Question: Please provide the code to make a tip balloon programmatically, like Grindr has.
I want it to be sized automatically, based on the text & font-size.
And, I want to be able to change the location of the arrow.
If it's on an end, it should be a right triangle. Otherwise, it should be an eqilateral triangle.

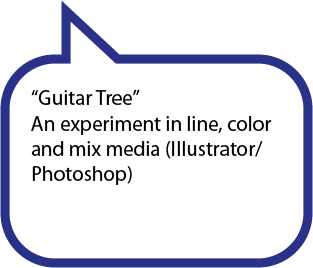
Answer: '''
// AppDelegate.h
@interface AppDelegate : NSObject <UIApplicationDelegate> {
}
@property (nonatomic, retain) UIWindow *window;
@end
// AppDelegate.m
#import "AppDelegate.h"
#import "TipBalloon.h"
@implementation AppDelegate
@synthesize window;
#pragma mark NSObject
- (void)dealloc {
[window release];
[super dealloc];
}
#pragma mark UIApplicationDelegate
- (BOOL)application:(UIApplication *)application
didFinishLaunchingWithOptions:(NSDictionary *)launchOptions {
window = [[UIWindow alloc] initWithFrame:[[UIScreen mainScreen] bounds]];
// Add the tip balloon.
TipBalloon *textExample =
[[TipBalloon alloc] initAtPoint:CGPointMake(6.0f, 30.0f) withText:
@"Hello world! I like to make things. Yay! They are really cool things!"];
[window addSubview:textExample];
[textExample release];
window.backgroundColor = [UIColor brownColor];
[window makeKeyAndVisible];
return YES;
}
@end
// TipBalloon.h
@interface TipBalloon : UIView {
}
@property (nonatomic, copy) NSString *text;
- (id)initAtPoint:(CGPoint)point withText:(NSString *)string;
- (void)drawOutlineInContext:(CGContextRef)context;
- (void)drawTextInContext:(CGContextRef)context;
@end
// TipBallon.m
#import "TipBalloon.h"
// TODO make some of these instance variables to add more customization.
static const CGFloat kArrowOffset = 0.0f;
static const CGFloat kStrokeWidth = 2.0f;
static const CGFloat kArrowSize = 14.0f;
static const CGFloat kFontSize = 12.0f;
static const CGFloat kMaxWidth = 196.0f;
static const CGFloat kMaxHeight = CGFLOAT_MAX;
static const CGFloat kPaddingWidth = 12.0f;
static const CGFloat kPaddingHeight = 10.0f;
@implementation TipBalloon
@synthesize text;
#pragma mark NSObject
- (void)dealloc {
[text release];
[super dealloc];
}
#pragma mark UIView
- (void)drawRect:(CGRect)rect {
[super drawRect:rect];
CGContextRef contextRef = UIGraphicsGetCurrentContext();
[self drawOutlineInContext:contextRef];
[self drawTextInContext:contextRef];
}
#pragma mark TipBalloon
- (id)initAtPoint:(CGPoint)point withText:(NSString *)string {
CGSize size = [string sizeWithFont:[UIFont systemFontOfSize:kFontSize]
constrainedToSize:CGSizeMake(kMaxWidth, kMaxHeight)
lineBreakMode:UILineBreakModeWordWrap];
CGRect rect = CGRectMake(point.x, point.y, size.width+kPaddingWidth*2.0f,
size.height+kPaddingHeight*2.0f+kArrowSize);
if ((self = [super initWithFrame:rect])) {
self.text = string;
UIColor *clearColor = [[UIColor alloc] initWithWhite:0.0f alpha:0.0f];
self.backgroundColor = clearColor;
[clearColor release];
}
return self;
}
- (void)drawOutlineInContext:(CGContextRef)context {
CGRect rect = self.bounds;
rect.origin.x += (kStrokeWidth/2.0f);
rect.origin.y += kStrokeWidth + kArrowSize;
rect.size.width -= kStrokeWidth;
rect.size.height -= kStrokeWidth*1.5f + kArrowSize;
CGFloat radius = 11.0f;
CGFloat x_left = rect.origin.x;
CGFloat x_right = x_left + rect.size.width;
CGFloat y_top = rect.origin.y;
CGFloat y_bottom = y_top + rect.size.height;
CGContextBeginPath(context);
CGContextSetLineWidth(context, kStrokeWidth);
CGContextSetRGBStrokeColor(context, 0.0f/255.0f, 255.0f/255.0f, 0.0f/255.0f, 1.0f); // green
CGContextSetGrayFillColor(context, 1.0f, 1.0f); // white background
CGContextMoveToPoint(context, x_left+radius, y_top);
CGContextAddLineToPoint(context, x_left+radius+kArrowOffset, y_top);
// Draw triangle.
// CGContextAddLineToPoint(context, x_left+radius+kArrowOffset+kArrowSize/2.0f, y_top-kArrowSize);
CGContextAddLineToPoint(context, x_left+radius+kArrowOffset, y_top-kArrowSize);
CGContextAddLineToPoint(context, x_left+radius+kArrowOffset+kArrowSize, y_top);
static const CGFloat F_PI = (CGFloat)M_PI;
CGContextAddArc(context, x_right-radius, y_top+radius, radius, 3.0f*F_PI/2.0f, 0.0f, 0);
CGContextAddArc(context, x_right-radius, y_bottom-radius, radius, 0.0f, F_PI/2.0f, 0);
CGContextAddArc(context, x_left+radius, y_bottom-radius, radius, F_PI/2.0f, F_PI, 0);
CGContextAddArc(context, x_left+radius, y_top+radius, radius, F_PI, 3.0f*F_PI/2.0f, 0);
CGContextClosePath(context);
CGContextDrawPath(context, kCGPathFillStroke);
}
- (void)drawTextInContext:(CGContextRef)context {
CGRect rect = self.bounds;
rect.origin.x += kPaddingWidth;
rect.origin.y += kPaddingHeight + kArrowSize;
rect.size.width -= kPaddingWidth*2.0f;
rect.size.height -= kPaddingHeight*2.0f;
CGContextSetGrayFillColor(context, 0.0f, 1.0f); // black text
[text drawInRect:rect withFont:[UIFont systemFontOfSize:kFontSize]
lineBreakMode:UILineBreakModeWordWrap];
}
@end
'''